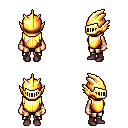
a pixel art fantasy rpg character, female body template, human, light skin, gold chest armor, gold greaves, red plain hairstyle, gold helm, bracelets, maroon shoes, four views (front, back, left, right), 2x2 character sprite sheet, small pixel art, hard edges, no anti-aliasing